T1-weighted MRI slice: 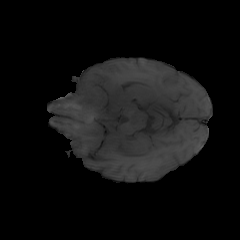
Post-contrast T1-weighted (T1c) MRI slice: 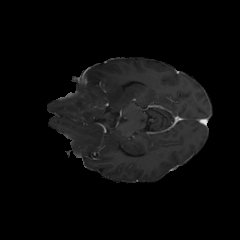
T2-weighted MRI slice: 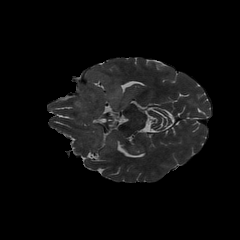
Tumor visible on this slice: yes